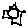
Label: sun